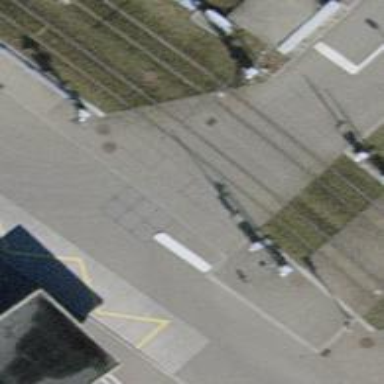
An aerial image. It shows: Tram level crossing on the railway.